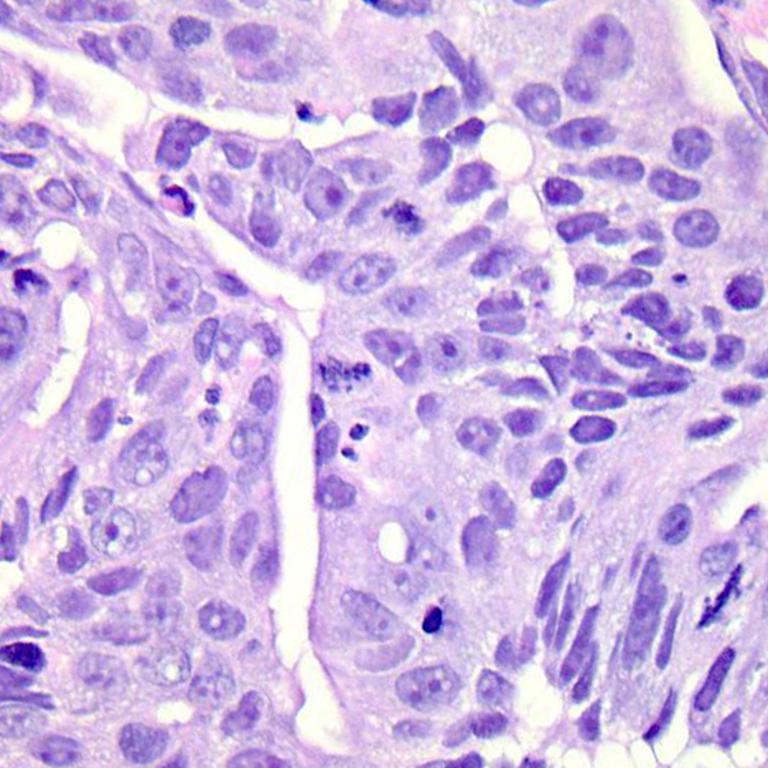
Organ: colon
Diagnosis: adenocarcinomas